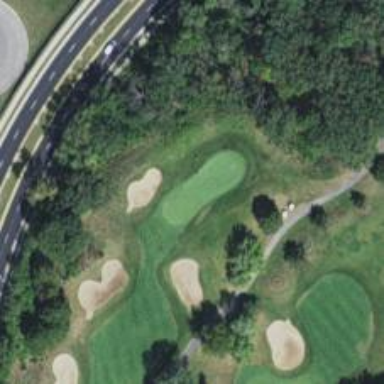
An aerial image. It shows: View of golf hole.